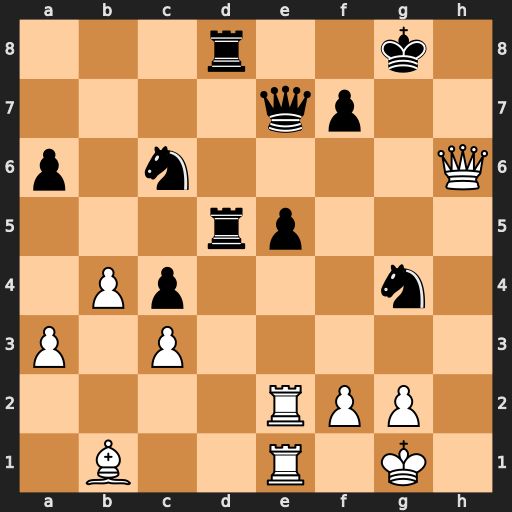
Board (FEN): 3r2k1/4qp2/p1n4Q/3rp3/1Pp3n1/P1P5/4RPP1/1B2R1K1
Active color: w
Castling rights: -
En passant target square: -
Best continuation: Qh7+ Kf8 Qh8#